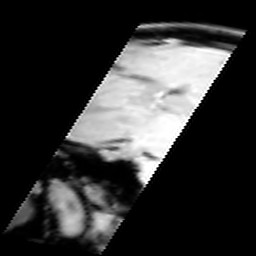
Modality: inplaneT1
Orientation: sagittal
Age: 19
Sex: female